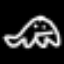
Label: frog